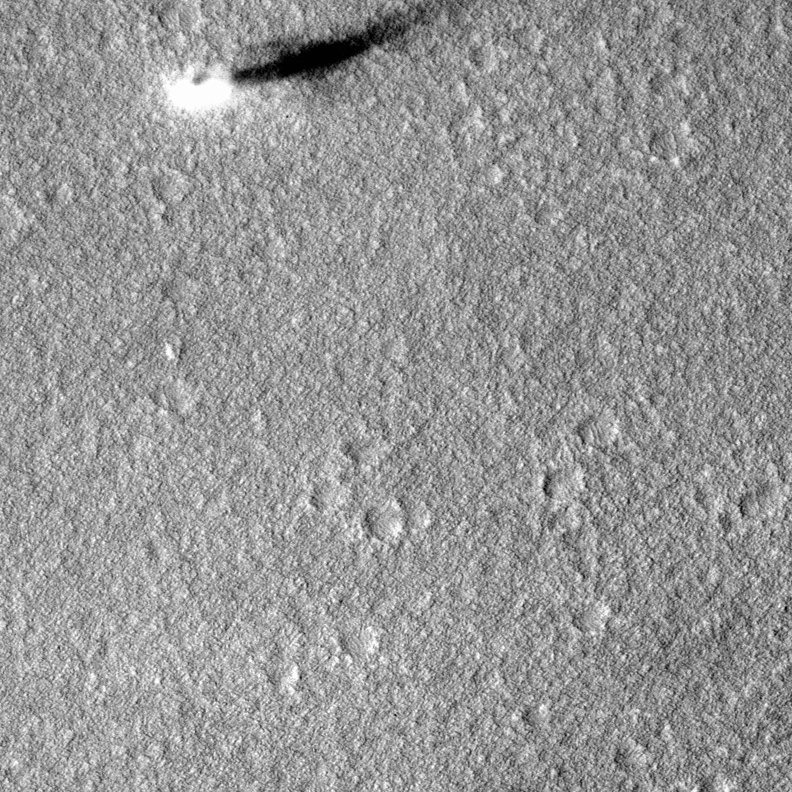
Label: dustdevil